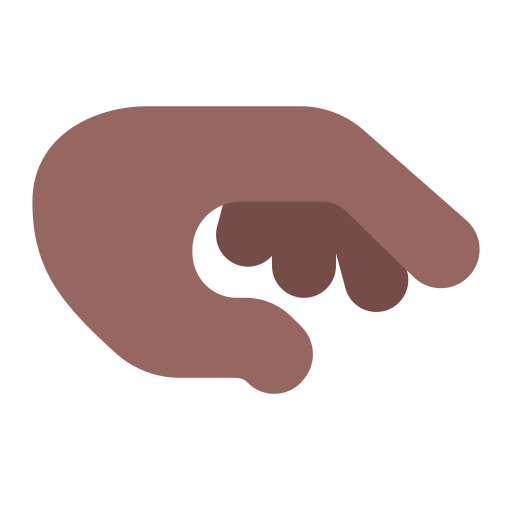
palm down hand flat  dark